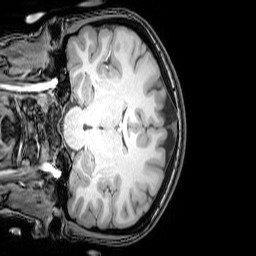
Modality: T1w
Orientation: coronal
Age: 24
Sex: female
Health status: healthy
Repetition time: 0.081 s
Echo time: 0.037 s